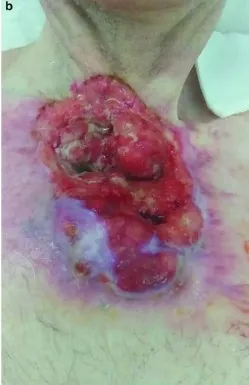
After six.
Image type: medical_photograph (skin_photograph)